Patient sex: M
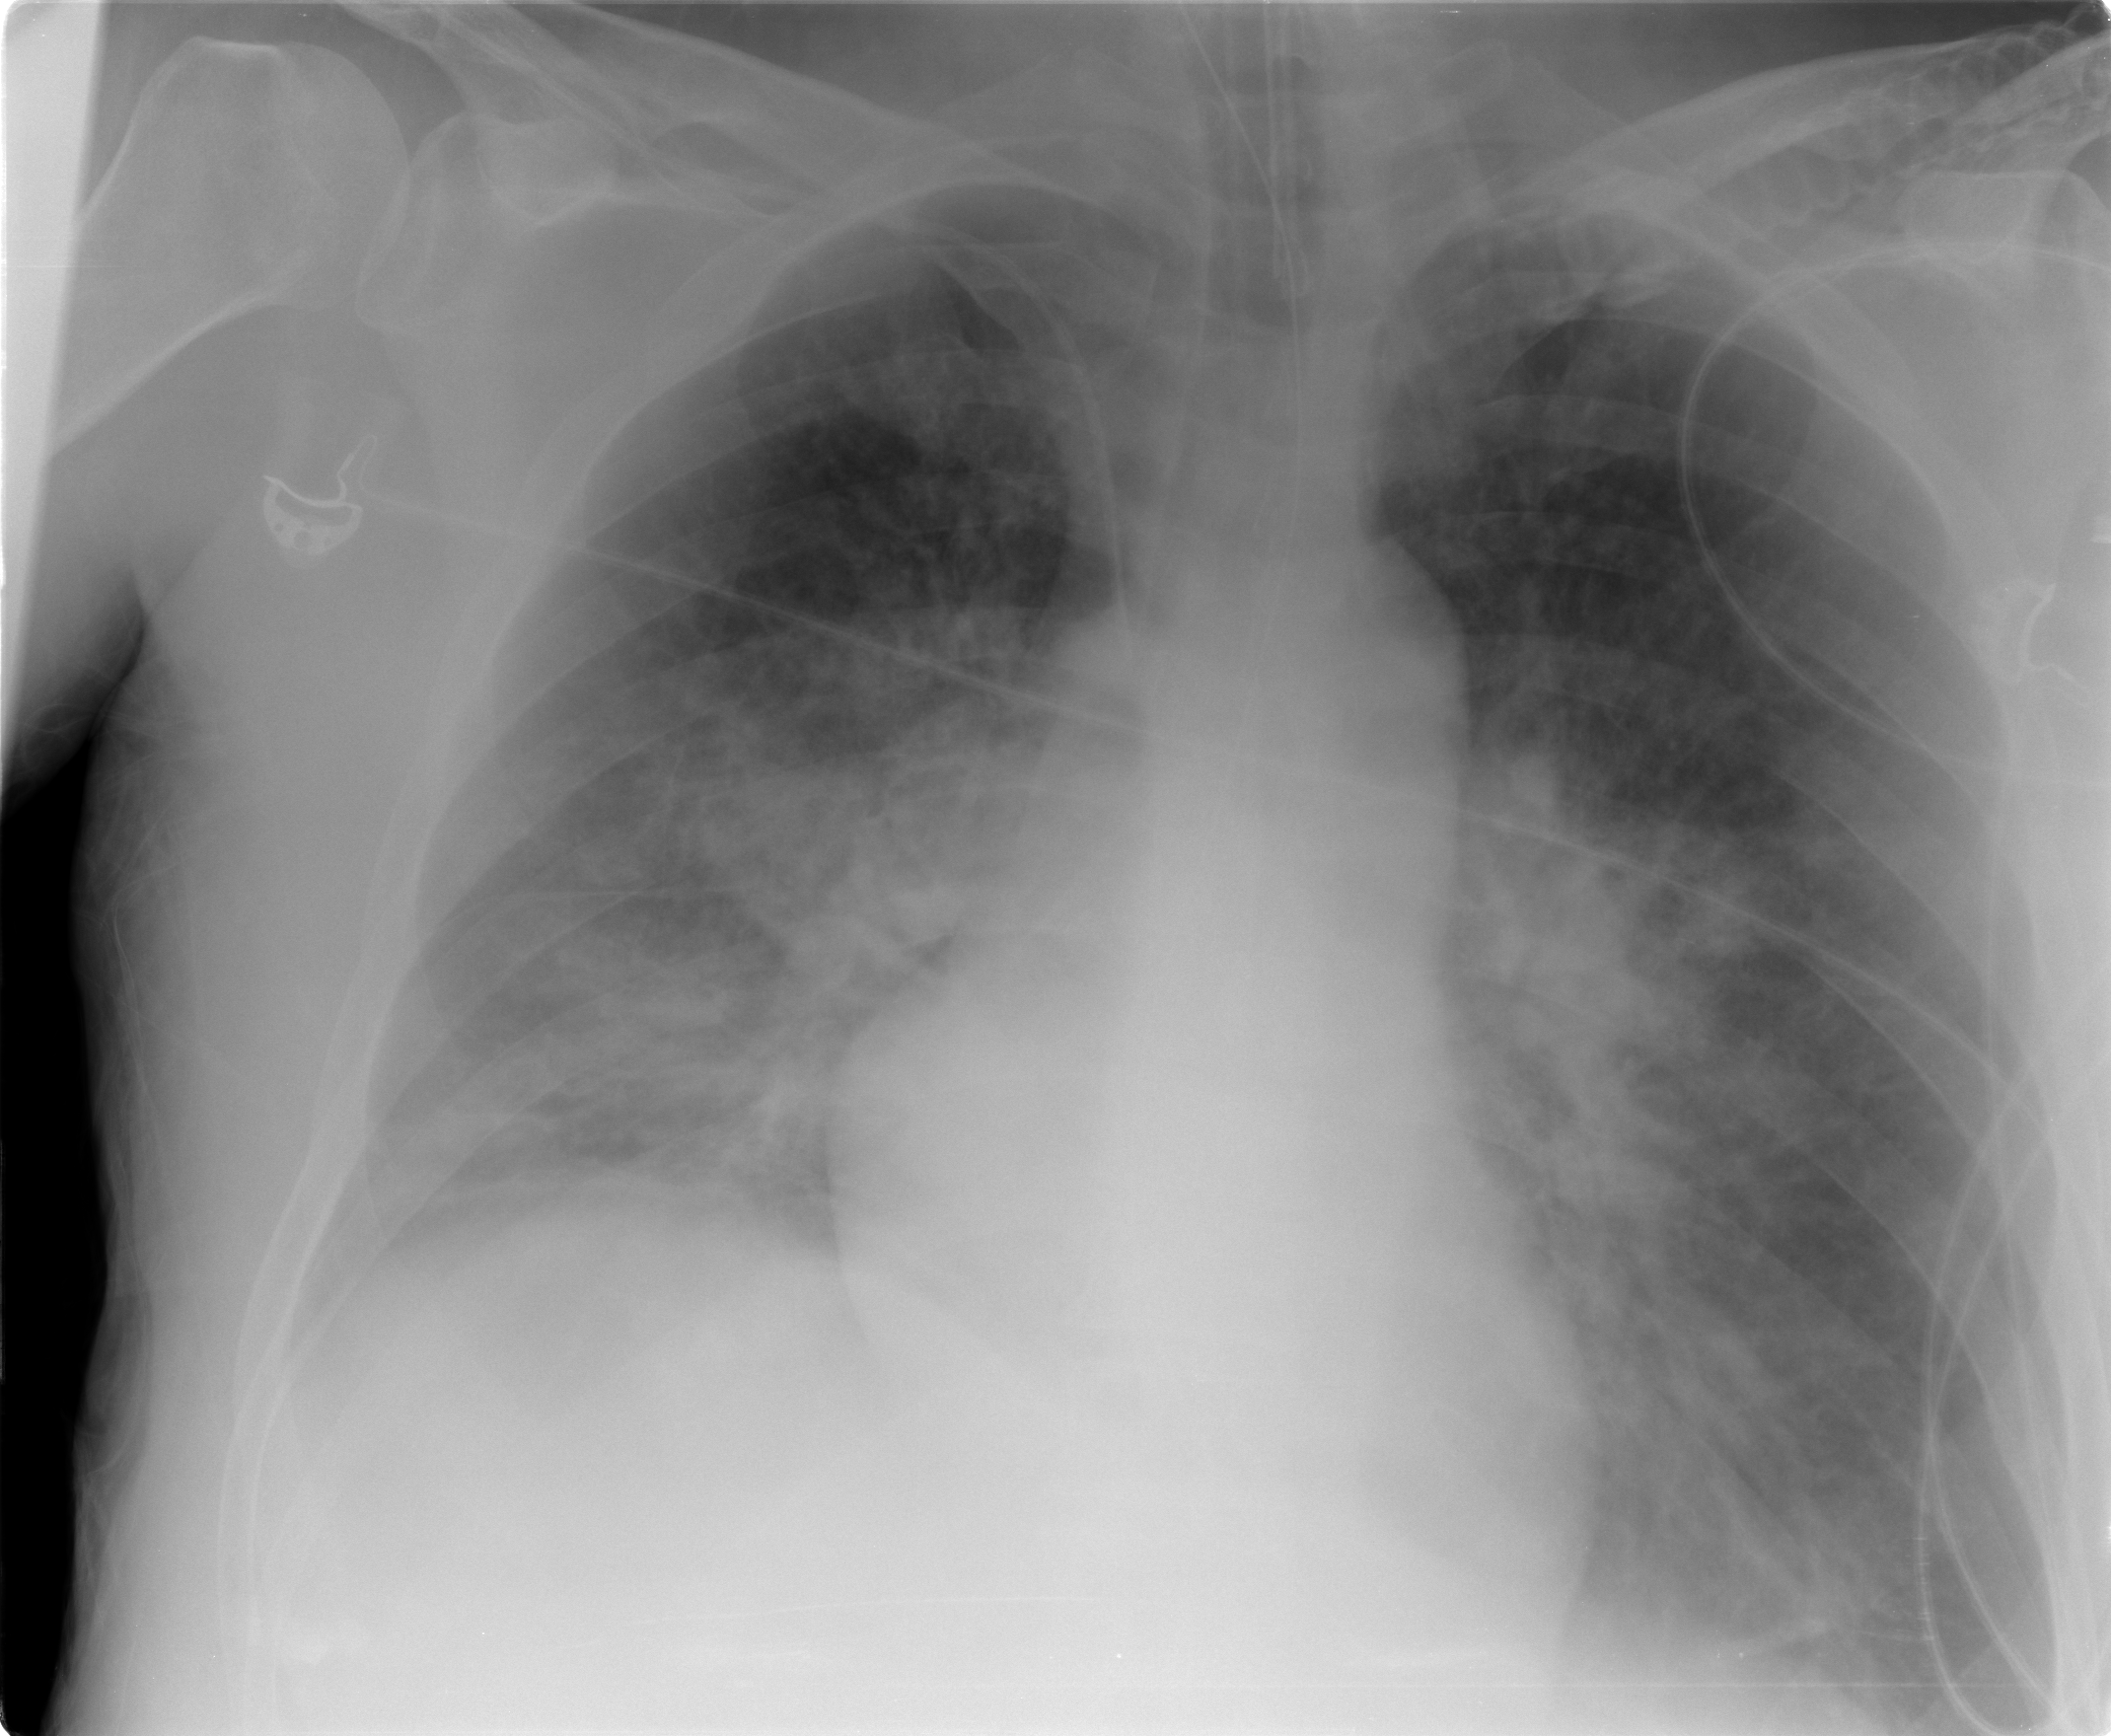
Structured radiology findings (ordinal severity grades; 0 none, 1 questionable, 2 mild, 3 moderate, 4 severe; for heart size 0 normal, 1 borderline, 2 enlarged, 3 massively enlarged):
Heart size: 0
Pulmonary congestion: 3
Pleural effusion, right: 2
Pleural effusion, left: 0
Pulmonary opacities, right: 3
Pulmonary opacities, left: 3
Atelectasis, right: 2
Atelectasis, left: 2